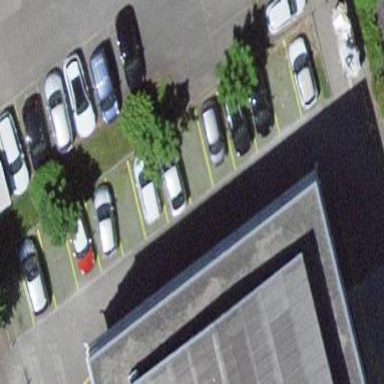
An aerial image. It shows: Street side parking area.